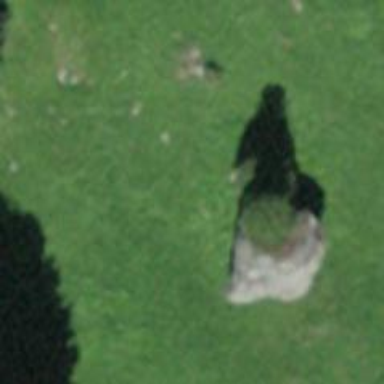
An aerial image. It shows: View of natural rock.